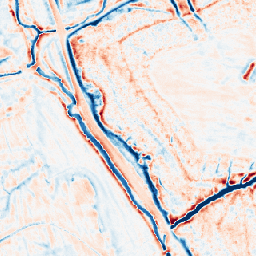
Category: edge_preserving
Decomposition family: bilateral
Decomposition parameters: d: 15
sigma_color: 100
sigma_space: 25
Upsampling method: nearest
Upsampling parameters: scale: 8
Upsampling scale: 8